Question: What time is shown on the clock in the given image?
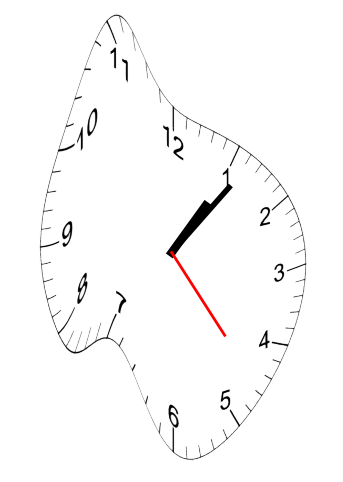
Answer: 01:06:23